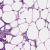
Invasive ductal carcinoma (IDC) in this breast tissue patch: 1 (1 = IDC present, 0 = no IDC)